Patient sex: M
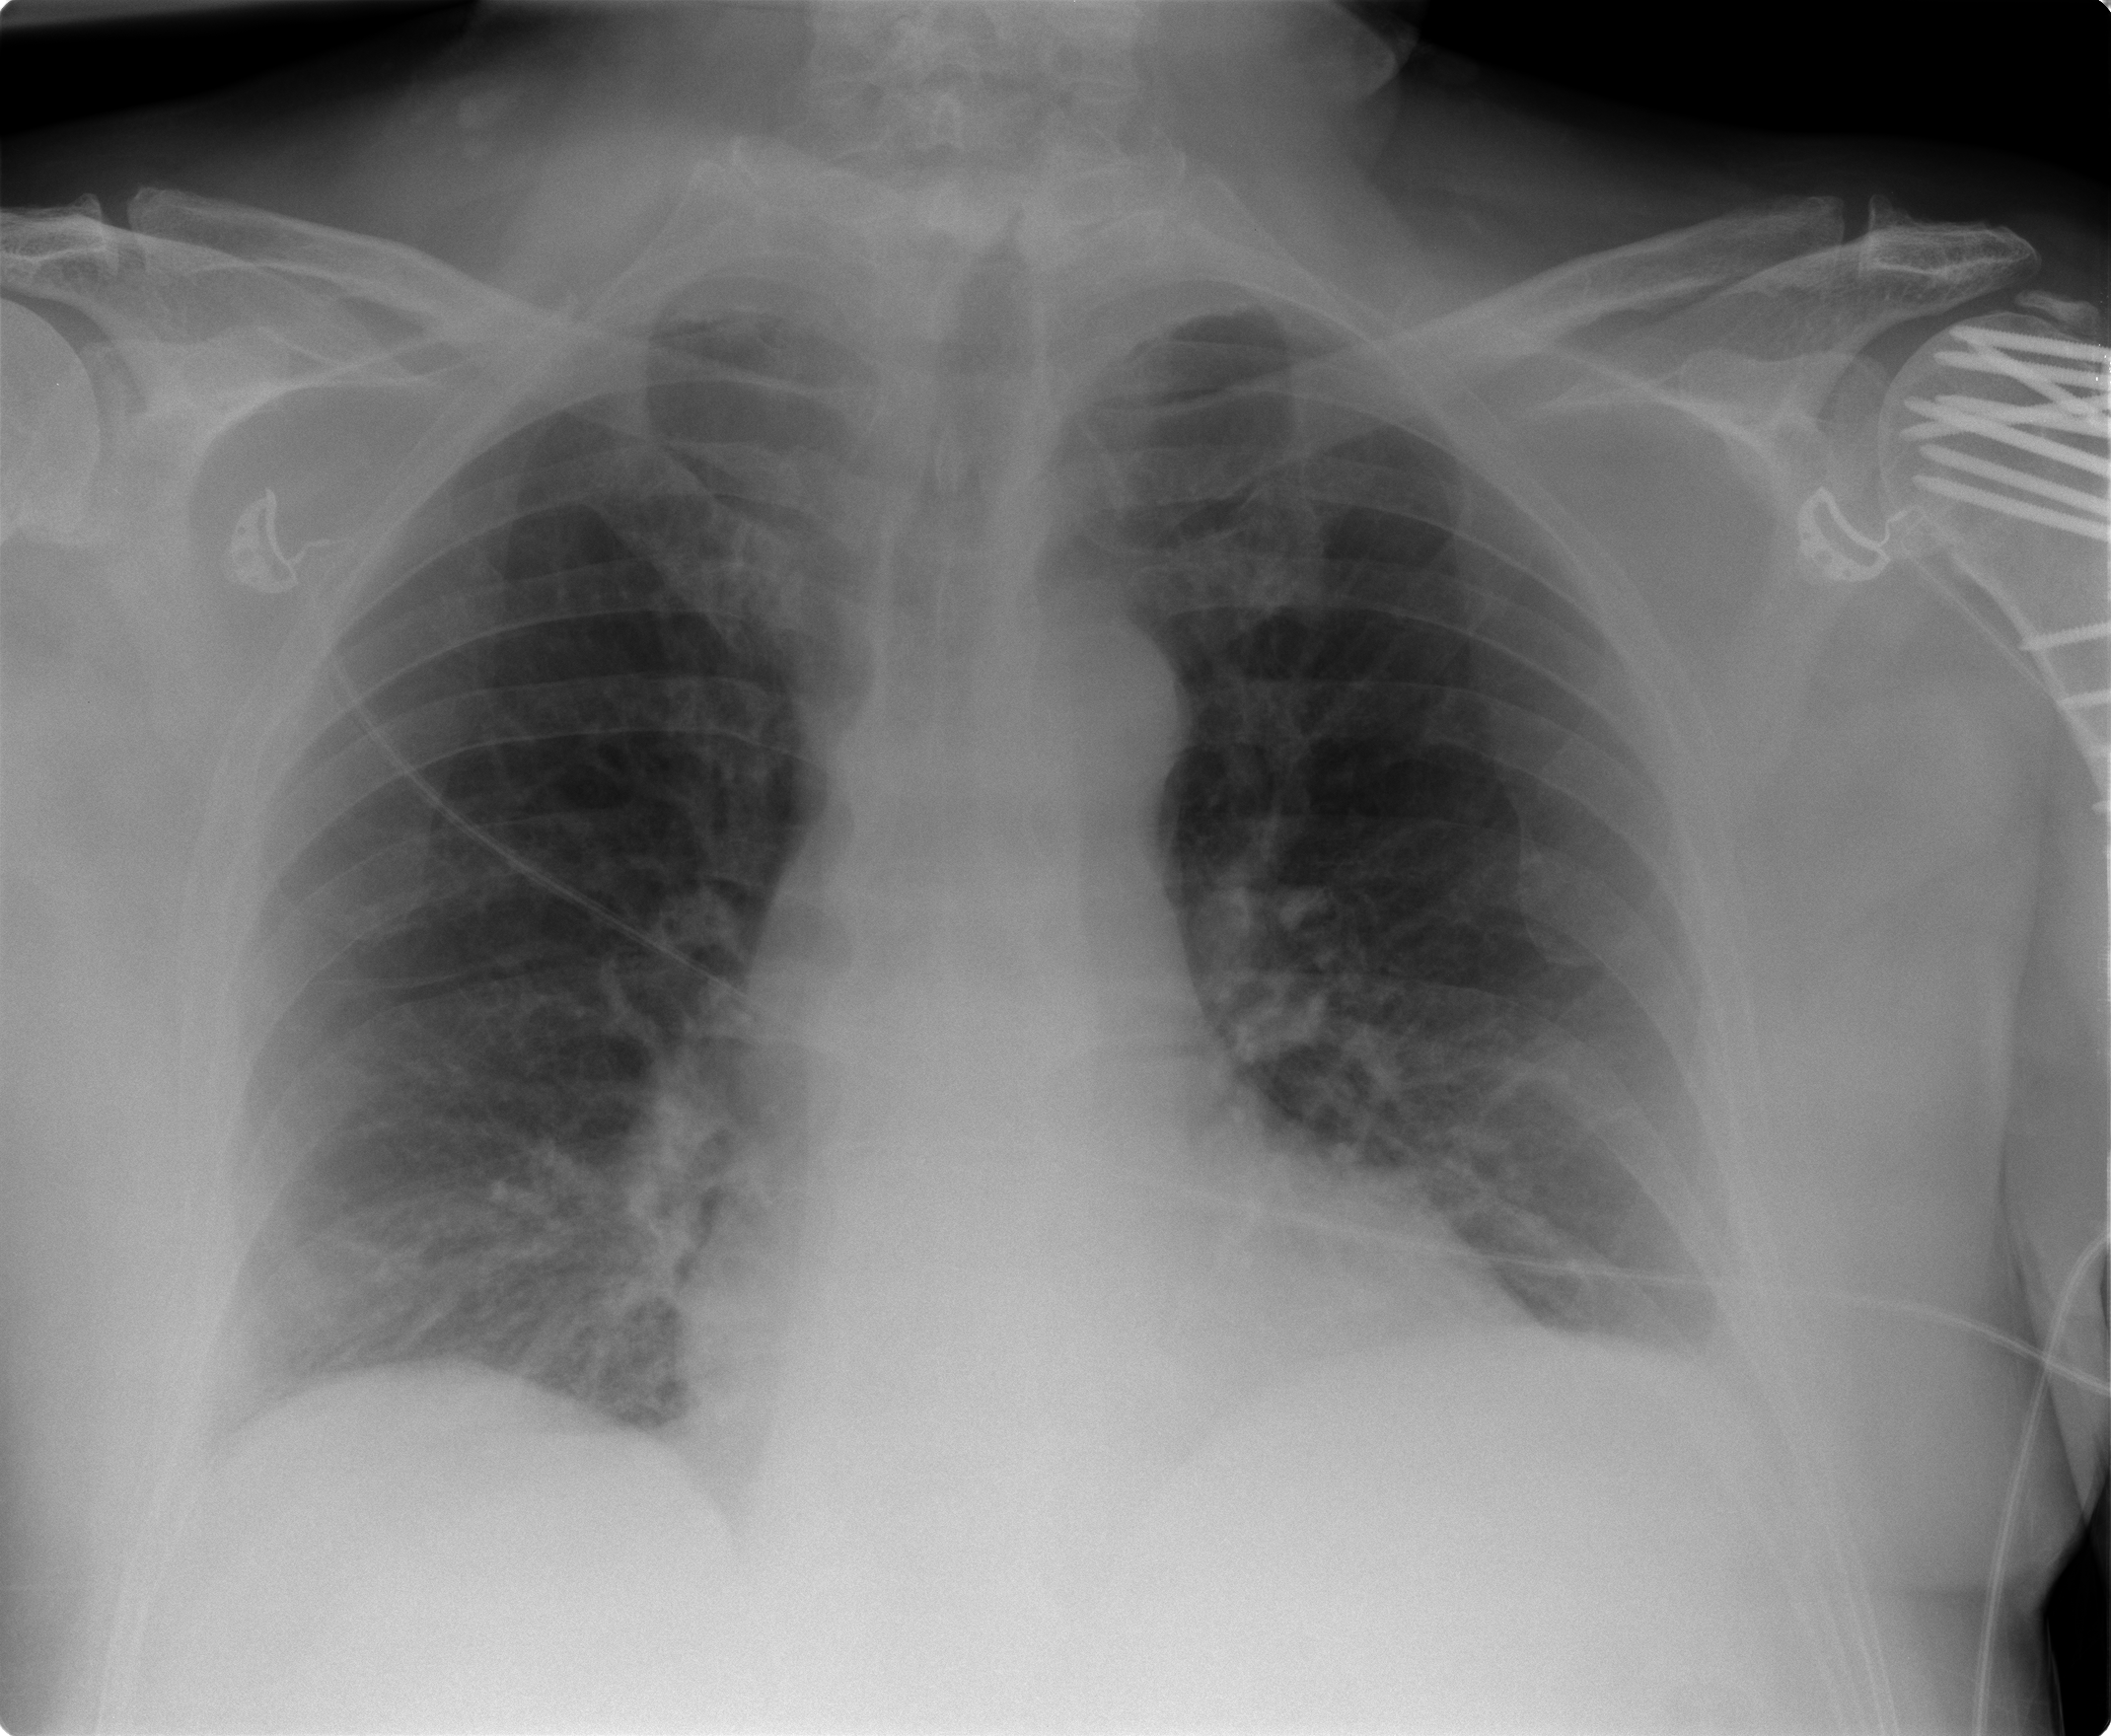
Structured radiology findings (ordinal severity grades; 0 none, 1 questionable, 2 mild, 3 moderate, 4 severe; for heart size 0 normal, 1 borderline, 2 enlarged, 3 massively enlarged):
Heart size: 0
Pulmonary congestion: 0
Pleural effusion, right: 0
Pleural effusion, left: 0
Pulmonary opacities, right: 2
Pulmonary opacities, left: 0
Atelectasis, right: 2
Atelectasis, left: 2